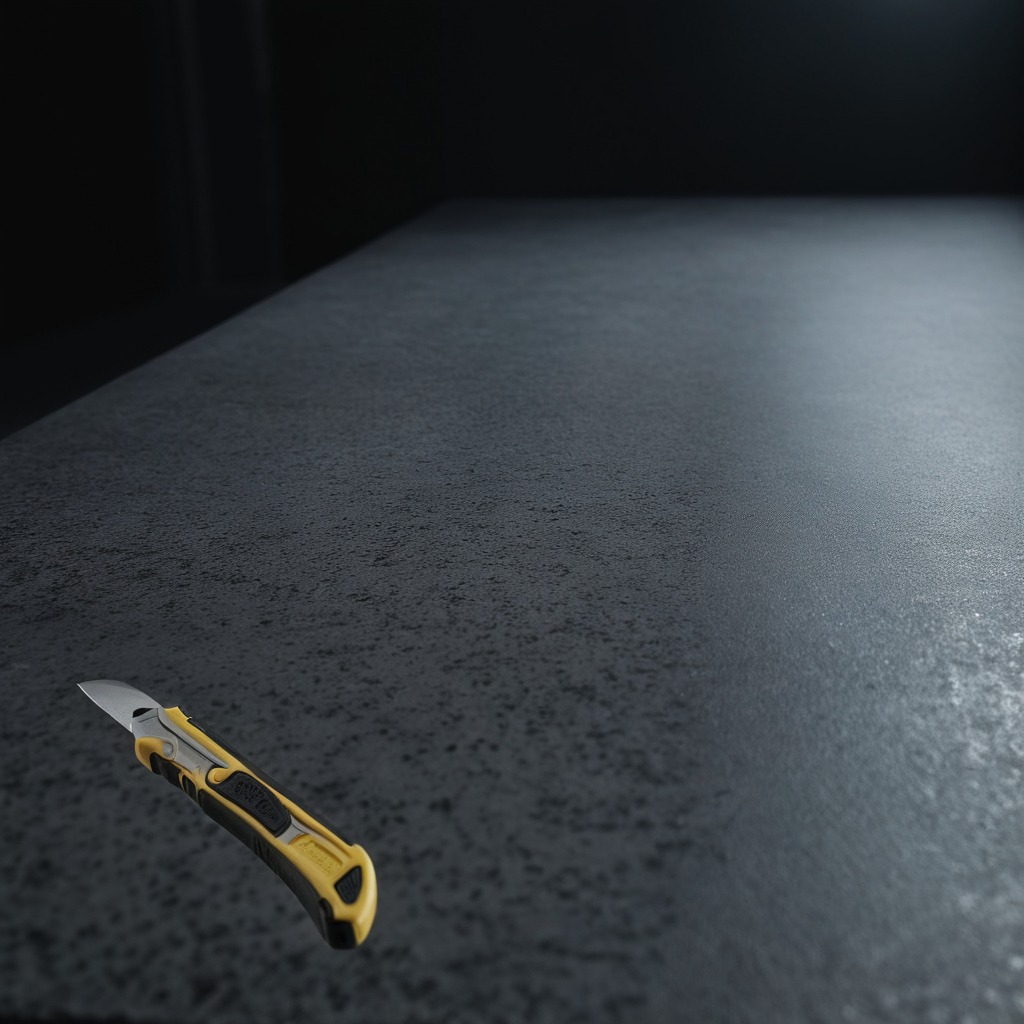
A utility knife is lying on a clean granite table inside a workshop at night.